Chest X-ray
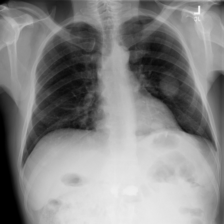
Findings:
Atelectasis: negative
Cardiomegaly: negative
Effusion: negative
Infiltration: negative
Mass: positive
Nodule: positive
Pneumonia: negative
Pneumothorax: negative
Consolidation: negative
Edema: negative
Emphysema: negative
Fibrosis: negative
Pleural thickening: negative
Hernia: negative